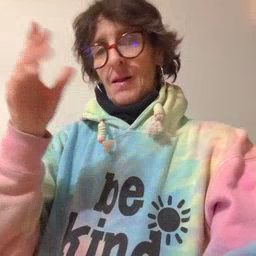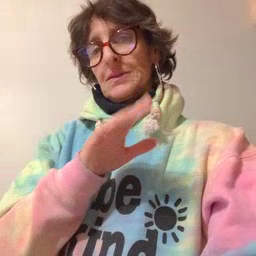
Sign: close